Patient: sex M, age 37
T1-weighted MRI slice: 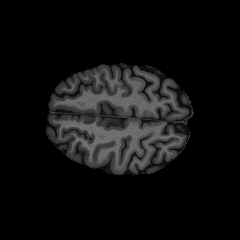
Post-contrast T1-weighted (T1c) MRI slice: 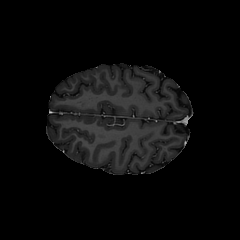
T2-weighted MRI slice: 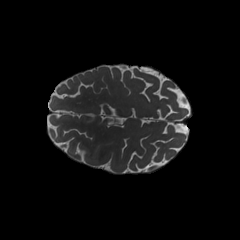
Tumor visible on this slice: no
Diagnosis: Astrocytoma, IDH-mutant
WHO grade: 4